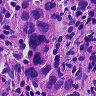
Metastatic tissue present: yes